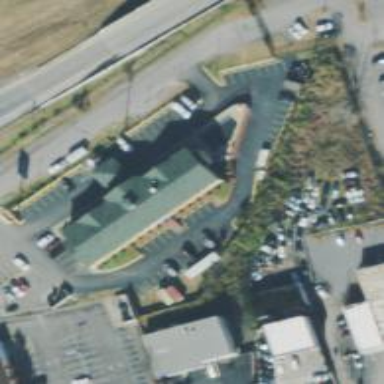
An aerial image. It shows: Hotel building.